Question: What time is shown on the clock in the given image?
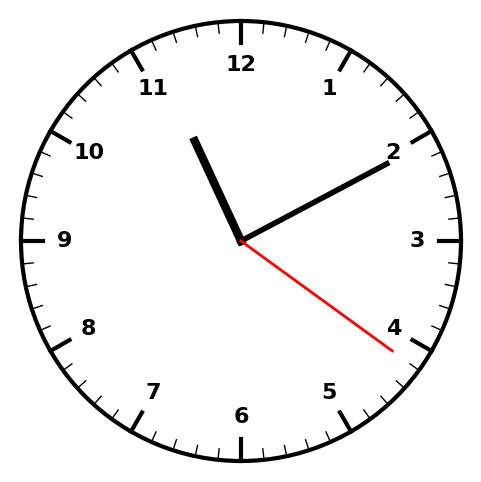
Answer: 11:10:21